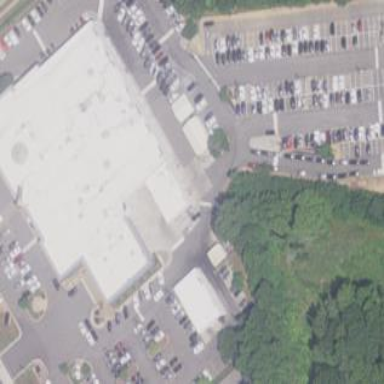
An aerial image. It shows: Building housing car shop.